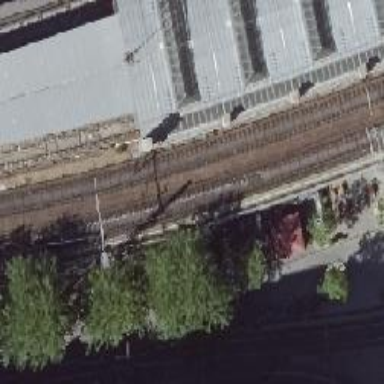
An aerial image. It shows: Viaduct railway bridge with electrified contact lines. The railway is ballastless.